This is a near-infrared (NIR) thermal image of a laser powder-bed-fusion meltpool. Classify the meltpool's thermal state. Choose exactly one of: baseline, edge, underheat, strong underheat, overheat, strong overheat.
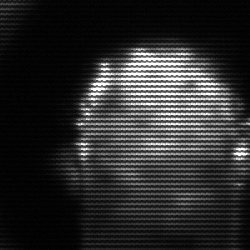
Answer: baseline